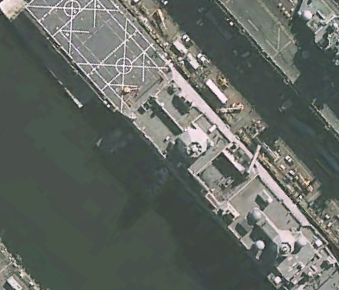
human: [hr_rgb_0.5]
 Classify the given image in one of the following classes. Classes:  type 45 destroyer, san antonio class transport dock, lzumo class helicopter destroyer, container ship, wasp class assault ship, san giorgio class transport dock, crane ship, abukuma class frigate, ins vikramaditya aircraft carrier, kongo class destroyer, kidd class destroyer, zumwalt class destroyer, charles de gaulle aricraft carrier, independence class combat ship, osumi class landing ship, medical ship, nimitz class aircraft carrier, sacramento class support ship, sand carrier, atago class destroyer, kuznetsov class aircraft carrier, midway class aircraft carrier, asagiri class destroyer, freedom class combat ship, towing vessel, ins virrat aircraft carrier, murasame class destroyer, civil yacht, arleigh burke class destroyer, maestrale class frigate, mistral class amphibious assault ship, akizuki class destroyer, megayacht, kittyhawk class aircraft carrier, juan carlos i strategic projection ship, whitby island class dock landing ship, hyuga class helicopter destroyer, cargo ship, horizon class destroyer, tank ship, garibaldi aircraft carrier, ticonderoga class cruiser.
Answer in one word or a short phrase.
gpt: San Antonio class transport dock